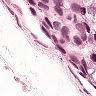
Metastatic tissue present: yes